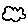
Label: cloud